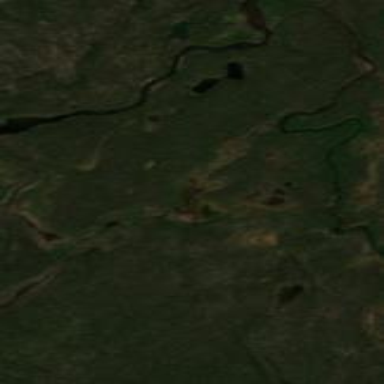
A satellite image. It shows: Bog wetland.